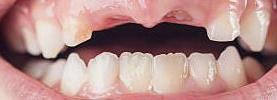
Condition: hypodontia